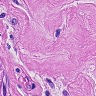
Metastatic tissue present: yes